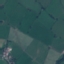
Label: Pasture